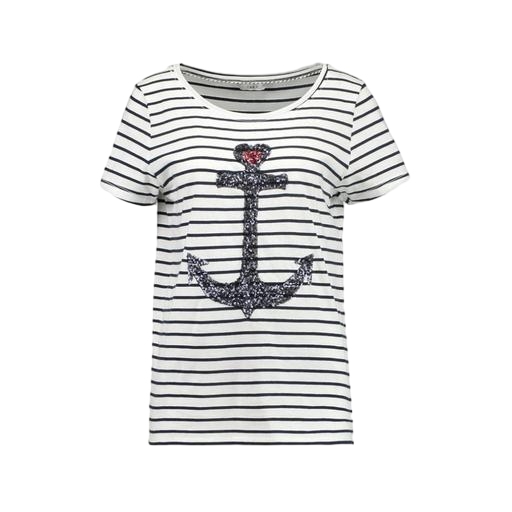
red pima anchor-print t-shirt only macy, blue plus size printed t-shirt only macy, black plus size printed t-shirt only macy, white background